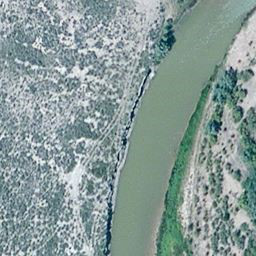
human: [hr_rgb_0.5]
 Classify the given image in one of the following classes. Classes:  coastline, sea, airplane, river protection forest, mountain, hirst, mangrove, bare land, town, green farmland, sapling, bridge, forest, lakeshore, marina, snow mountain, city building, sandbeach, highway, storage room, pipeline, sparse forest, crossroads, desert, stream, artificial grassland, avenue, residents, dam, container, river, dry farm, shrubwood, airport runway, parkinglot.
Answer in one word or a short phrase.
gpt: river